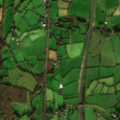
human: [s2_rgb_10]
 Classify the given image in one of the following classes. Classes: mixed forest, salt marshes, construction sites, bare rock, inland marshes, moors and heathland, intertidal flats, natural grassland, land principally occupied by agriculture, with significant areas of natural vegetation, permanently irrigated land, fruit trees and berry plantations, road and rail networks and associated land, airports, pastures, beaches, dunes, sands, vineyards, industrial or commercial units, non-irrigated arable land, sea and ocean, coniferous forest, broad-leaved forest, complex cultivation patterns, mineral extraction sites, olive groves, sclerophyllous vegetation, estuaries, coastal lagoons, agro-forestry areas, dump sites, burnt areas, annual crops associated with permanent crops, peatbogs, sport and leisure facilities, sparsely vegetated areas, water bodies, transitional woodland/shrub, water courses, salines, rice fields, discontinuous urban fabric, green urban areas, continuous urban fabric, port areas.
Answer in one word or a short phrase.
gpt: pastures, broad-leaved forest